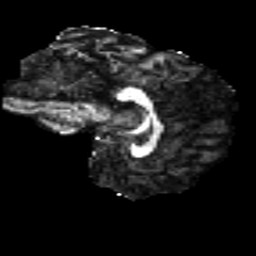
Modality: FA
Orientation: sagittal
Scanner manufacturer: siemens
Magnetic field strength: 3 T
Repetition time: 4.16 s
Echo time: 0.0806 s